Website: lowes
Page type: order-returns
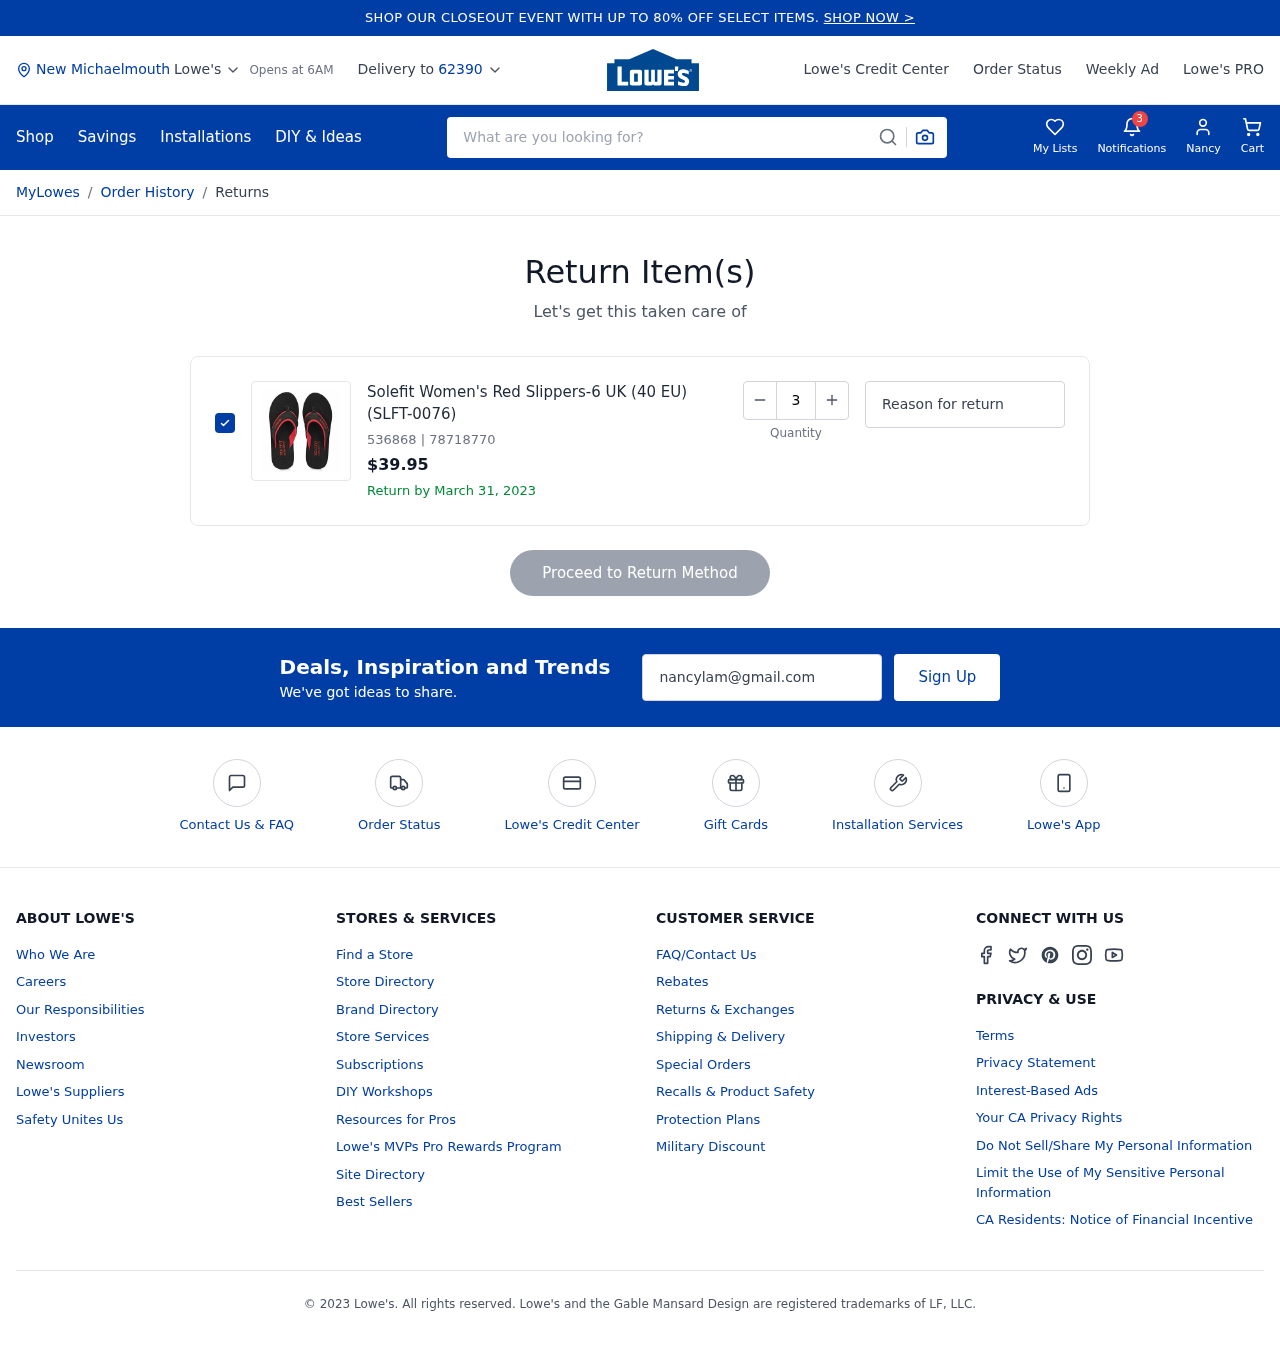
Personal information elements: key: PII_CITY
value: New Michaelmouth
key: PII_FIRSTNAME
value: Nancy
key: PII_POSTCODE
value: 62390
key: PII_EMAIL
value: nancylam@gmail.com
Product elements: key: PRODUCT1_NAME
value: Solefit Women's Red Slippers-6 UK (40 EU) (SLFT-0076)
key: PRODUCT1_PRICE
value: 39.95
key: PRODUCT1_ITEM_NUMBER
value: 536868
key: PRODUCT1_MODEL_NUMBER
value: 78718770
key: PRODUCT1_QUANTITY
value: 3
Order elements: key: ORDER_RETURN_BY_DATE
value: March 31, 2023